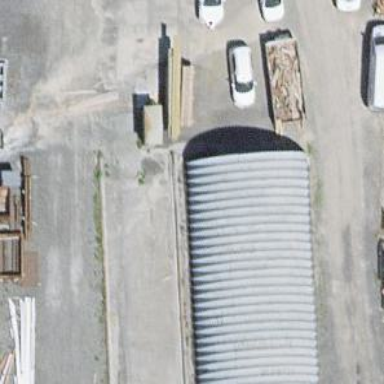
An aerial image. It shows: Hangar building located at airport.